Question: I thought that hibernate is the most used Java ORM, by far. Is its usage declining? If so, where are people migrating to?

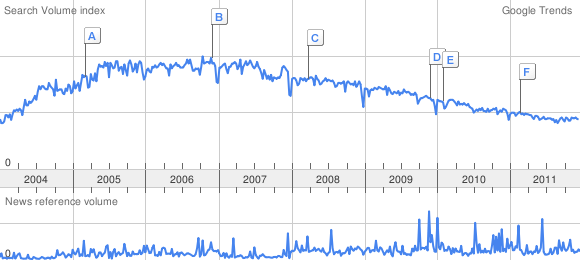
Answer: 1. You are looking at search trends, not usage trends
2. A lot of people know Hibernate sufficiently for their daily needs, so they don't search as much for it. I expect this to be the dominant effect. Compare it for example with log4j which declines as well but certainly is still heavily used (and no the decline can't be explained with slf4j) http://www.google.com/trends?q=log4j%2C+slf4j
3. As mentioned above a lot of people are talking (searching) JPA although they might use Hibernate as the implementation.
4. Some people realized that maybe the whole ORM thing is a bad idea ... but that probably doesn't show significantly in the search trends